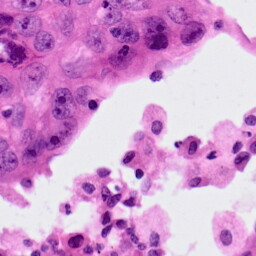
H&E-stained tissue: Lung